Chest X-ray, PA view. Patient: 66 years old, sex F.
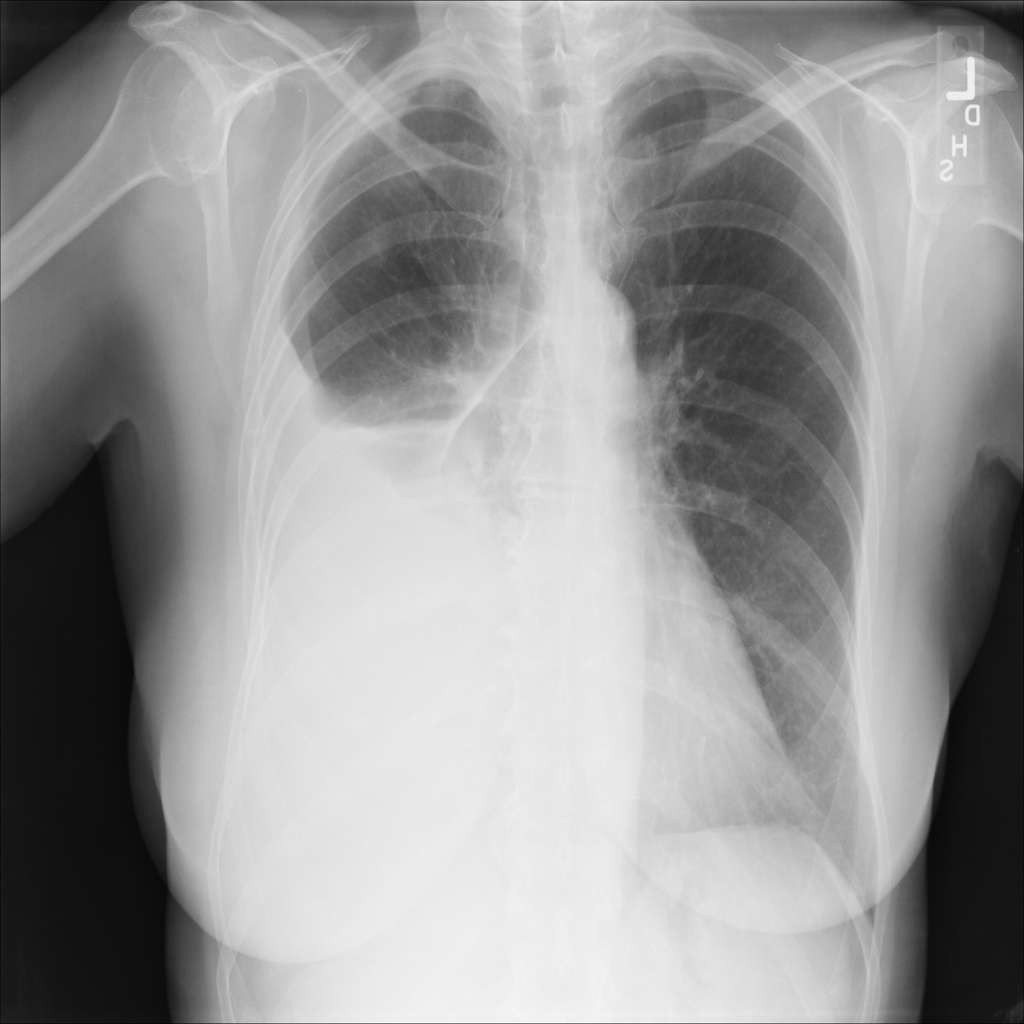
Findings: Effusion